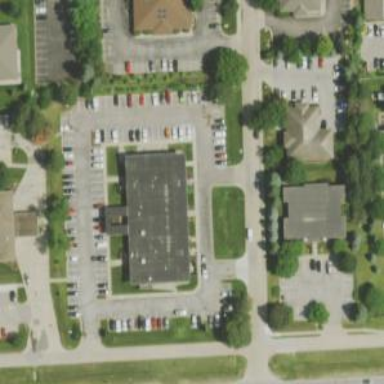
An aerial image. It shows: Clinic.